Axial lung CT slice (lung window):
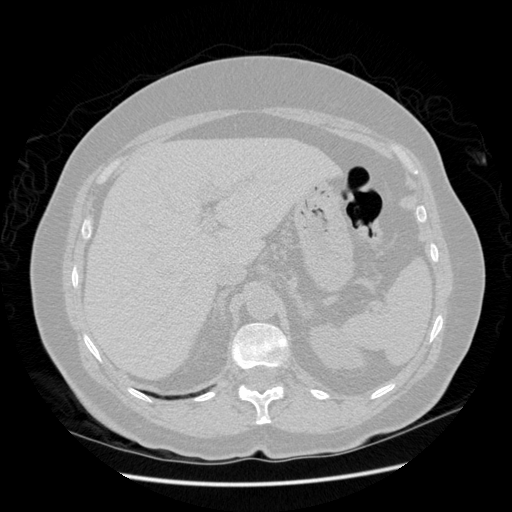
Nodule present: no